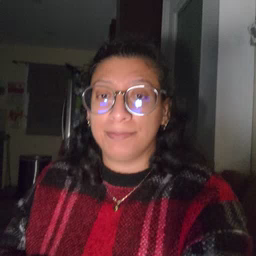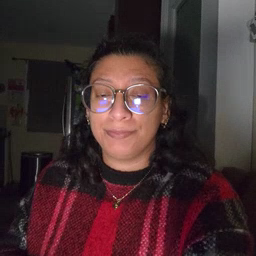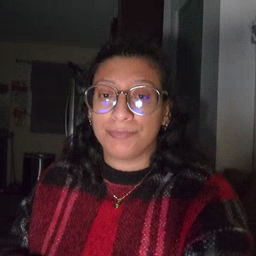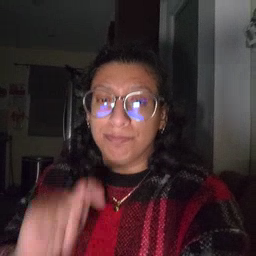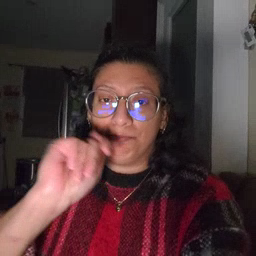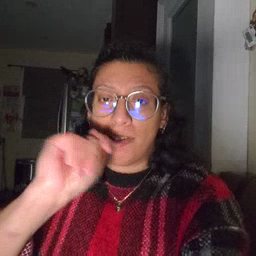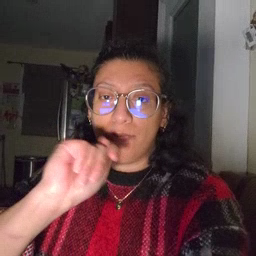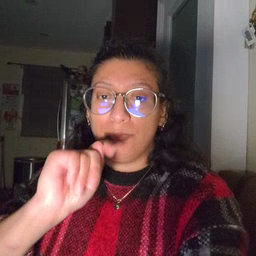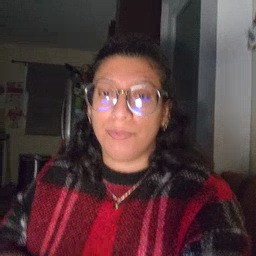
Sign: potty